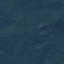
Land use / land cover: Forest